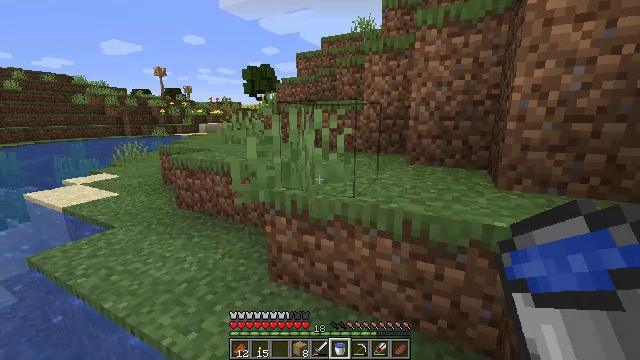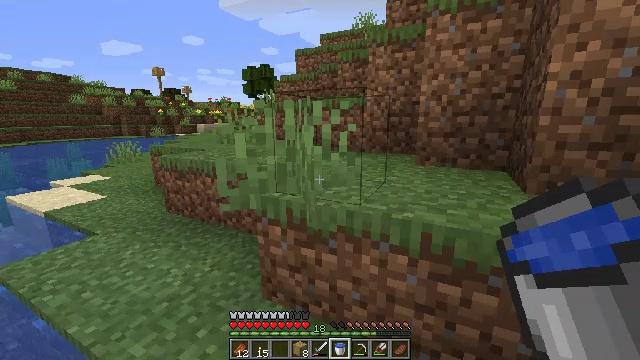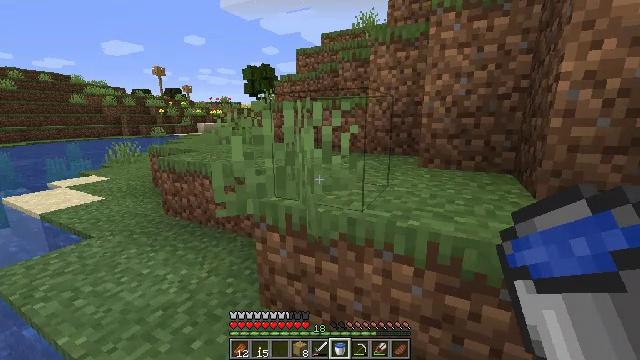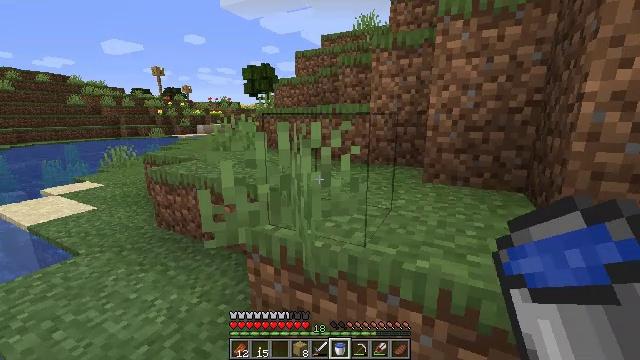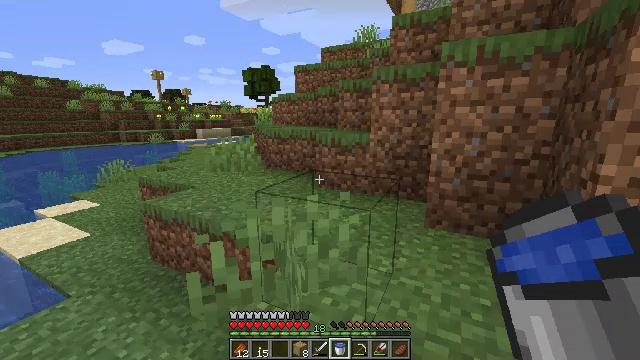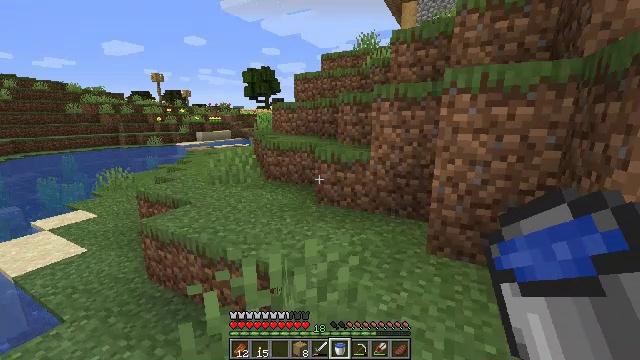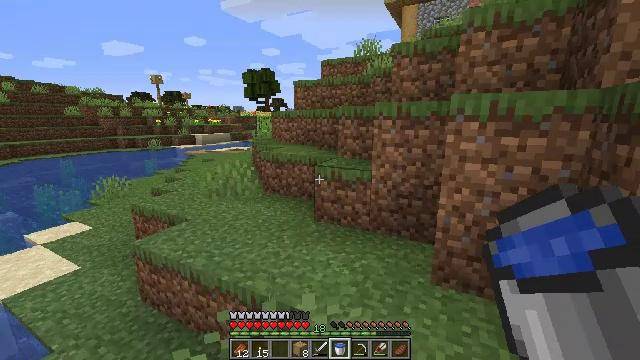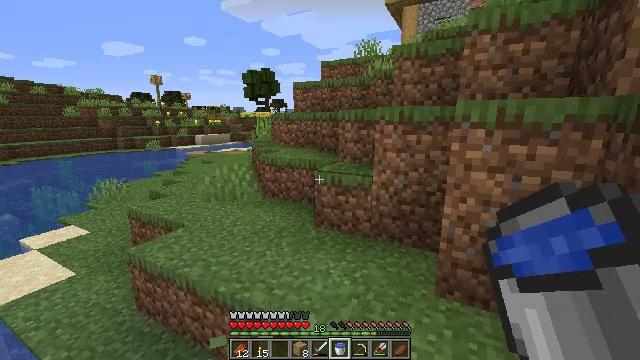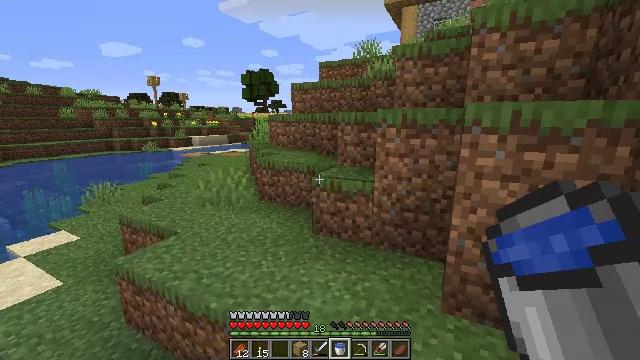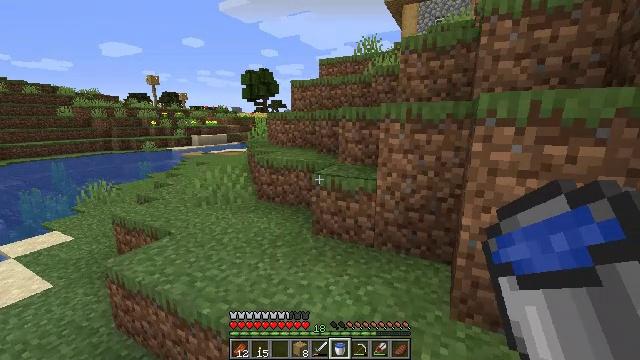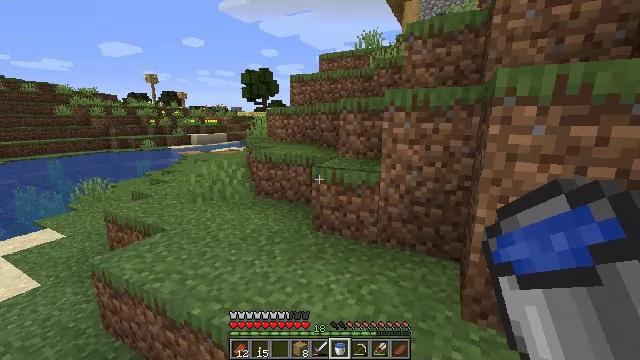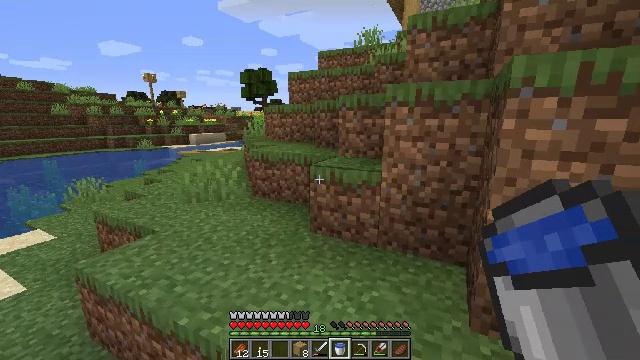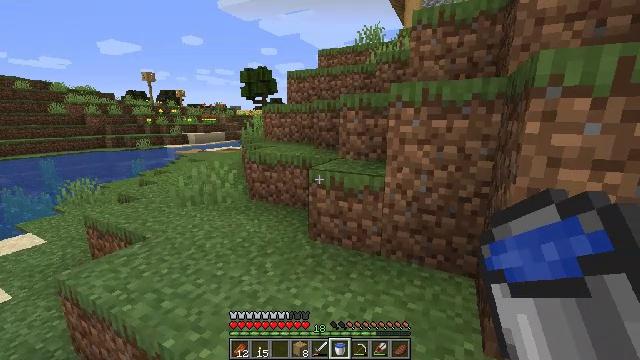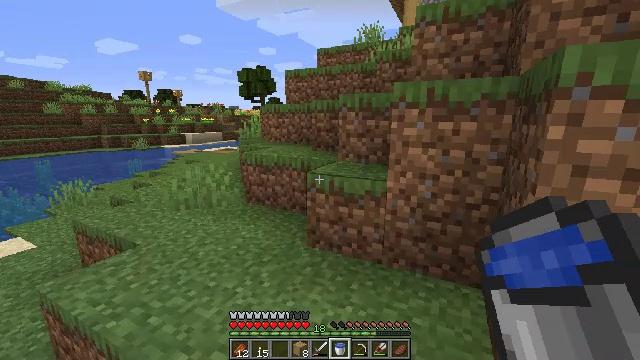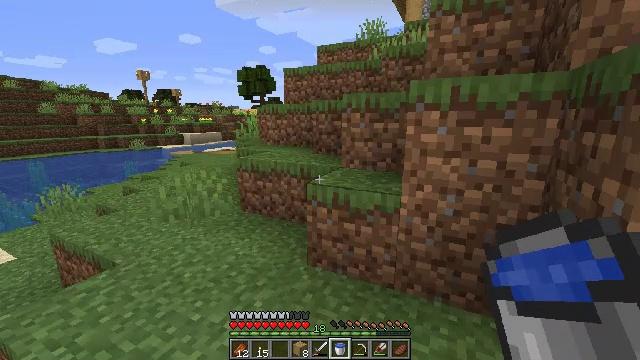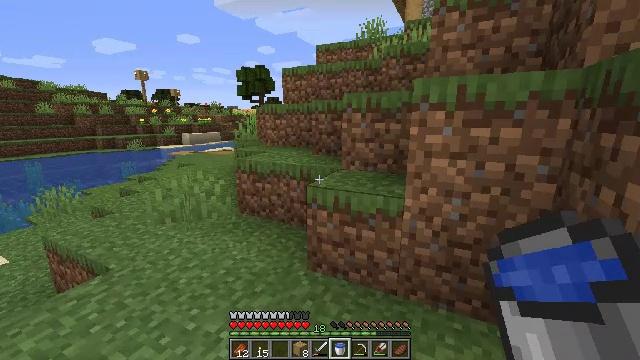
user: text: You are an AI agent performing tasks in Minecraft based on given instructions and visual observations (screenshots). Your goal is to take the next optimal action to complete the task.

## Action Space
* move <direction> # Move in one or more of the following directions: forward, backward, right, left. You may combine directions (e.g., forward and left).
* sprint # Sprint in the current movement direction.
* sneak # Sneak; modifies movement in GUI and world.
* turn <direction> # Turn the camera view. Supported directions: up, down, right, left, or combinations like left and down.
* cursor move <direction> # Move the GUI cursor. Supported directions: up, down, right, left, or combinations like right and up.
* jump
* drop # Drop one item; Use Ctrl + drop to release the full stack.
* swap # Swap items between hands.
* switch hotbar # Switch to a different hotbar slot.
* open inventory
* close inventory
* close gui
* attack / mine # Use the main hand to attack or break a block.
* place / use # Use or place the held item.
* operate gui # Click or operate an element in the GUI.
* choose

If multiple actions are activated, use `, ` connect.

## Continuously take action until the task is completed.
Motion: motion action
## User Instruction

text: Craft a cooked beef on the furnace.
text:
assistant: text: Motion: move forward
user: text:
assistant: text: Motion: move forward
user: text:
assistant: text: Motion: move forward, jump
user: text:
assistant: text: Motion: move forward, jump
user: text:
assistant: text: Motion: move forward, jump
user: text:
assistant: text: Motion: move forward, jump
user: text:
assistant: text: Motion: move forward
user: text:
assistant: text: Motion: move forward
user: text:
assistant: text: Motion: move forward
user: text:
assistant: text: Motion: move forward
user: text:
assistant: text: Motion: move forward
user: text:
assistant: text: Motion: move forward
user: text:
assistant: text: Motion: move forward
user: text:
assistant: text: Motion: move forward
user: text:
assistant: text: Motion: move forward
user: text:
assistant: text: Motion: move forward
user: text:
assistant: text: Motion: move forward
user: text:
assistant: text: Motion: move forward, turn right
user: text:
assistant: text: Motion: move forward, turn right
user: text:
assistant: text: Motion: move forward, turn right
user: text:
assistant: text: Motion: move forward, turn right
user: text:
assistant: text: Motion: move forward, turn right, jump
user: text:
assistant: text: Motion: move forward, turn right, jump
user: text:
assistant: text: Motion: move forward, turn right, jump
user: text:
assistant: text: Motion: move forward, turn right
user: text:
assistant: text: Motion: move forward, turn right
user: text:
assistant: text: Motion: move forward, turn right
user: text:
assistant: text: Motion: move forward, turn right
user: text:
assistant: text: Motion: move forward
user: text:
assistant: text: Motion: move forward, jump